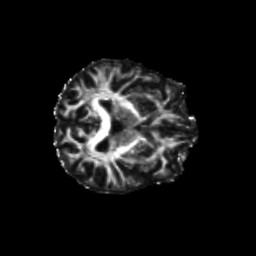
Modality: FA
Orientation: axial
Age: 45
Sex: male
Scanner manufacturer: siemens
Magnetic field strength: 3 T
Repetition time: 8.6 s
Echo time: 0.095 s